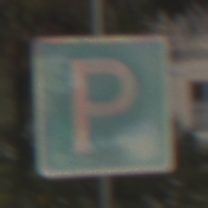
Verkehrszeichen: Parken
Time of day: MorningAfternoon
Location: Outdoor (Urban)
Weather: PartlyCloudy
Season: NotSpecified
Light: Natural